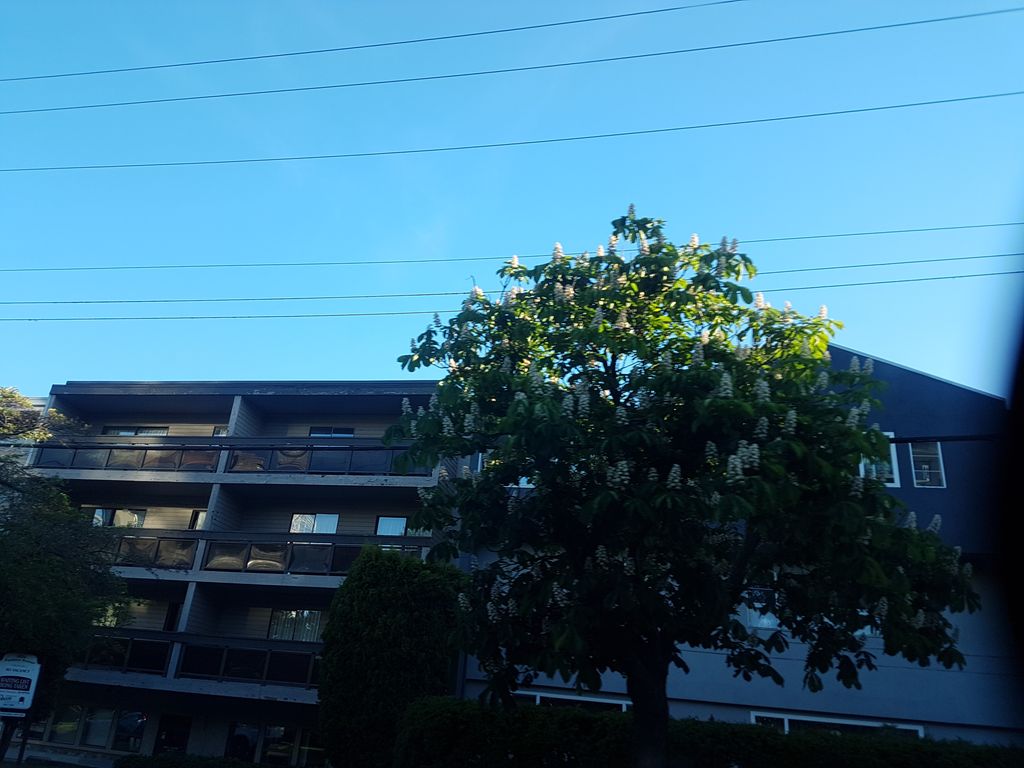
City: victoria